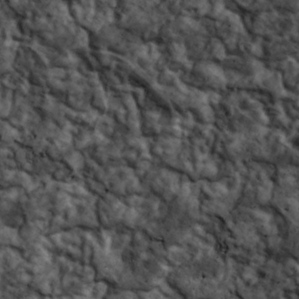
Label: non_frost